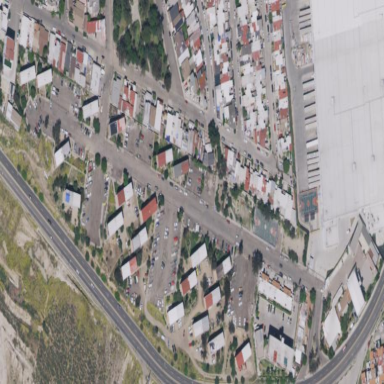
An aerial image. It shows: Residential area within quarter.